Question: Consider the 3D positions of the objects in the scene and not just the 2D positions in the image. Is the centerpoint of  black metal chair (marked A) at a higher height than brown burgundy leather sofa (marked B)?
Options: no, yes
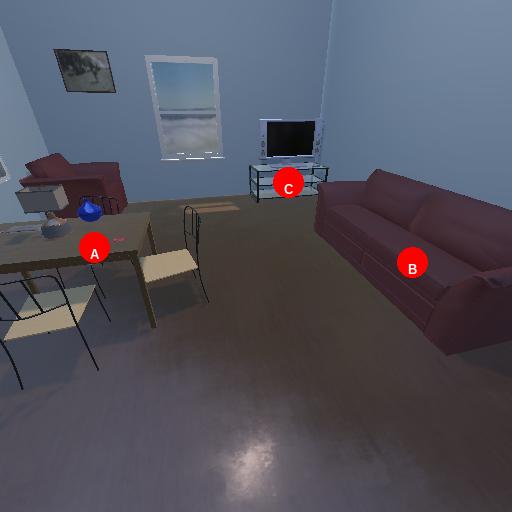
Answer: no